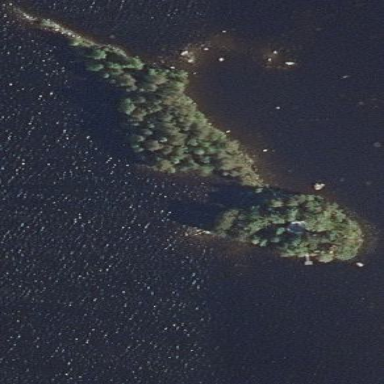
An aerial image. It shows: Islet.